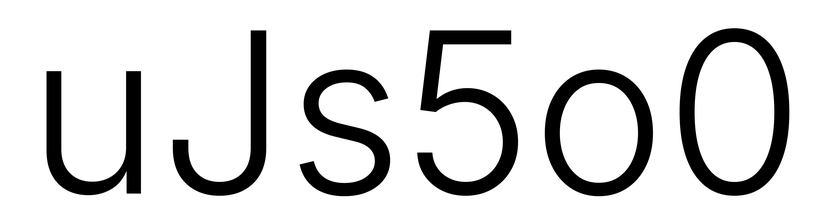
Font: Inter_Light